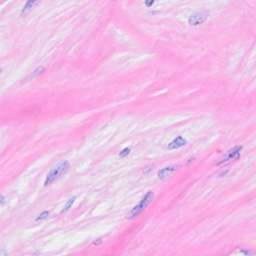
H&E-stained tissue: Breast